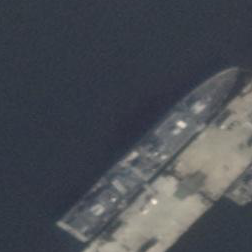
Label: destroyer